Interaction volume radius: 5 \u00c5
Interaction volume height: 40 \u00c5
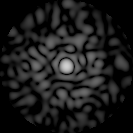
Disorder parameter: 0.8371